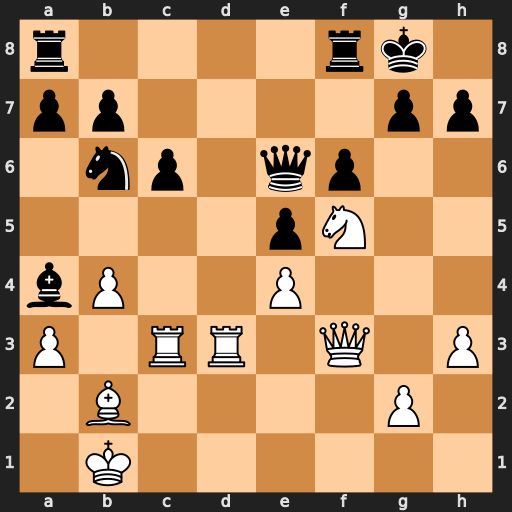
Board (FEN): r4rk1/pp4pp/1np1qp2/4pN2/bP2P3/P1RR1Q1P/1B4P1/1K6
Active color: w
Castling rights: -
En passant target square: -
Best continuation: Qg4 Qf7 Nh6+ Kh8 Nxf7+